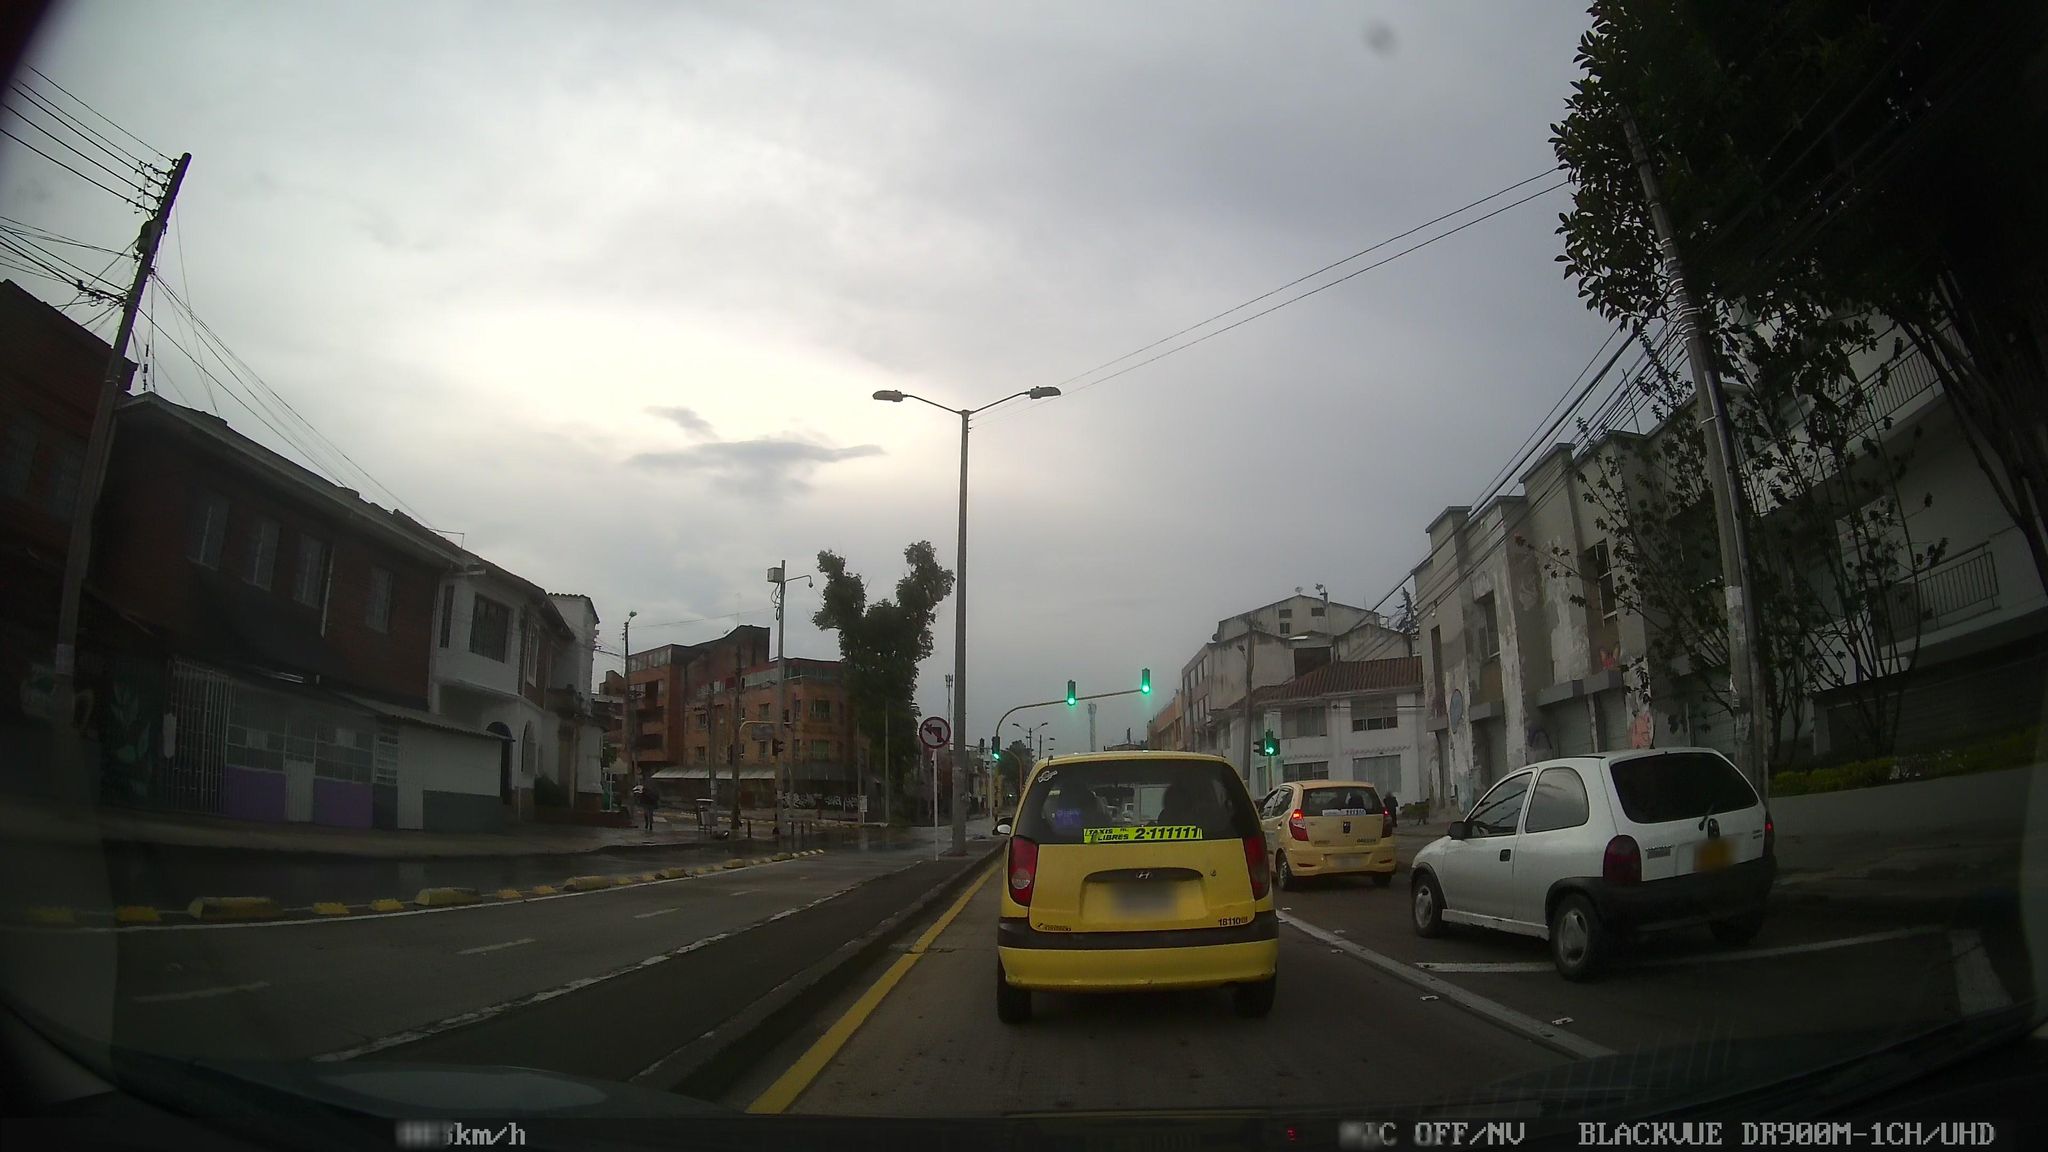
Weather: cloudy
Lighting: dusk/dawn
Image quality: good
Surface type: driving surface
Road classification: footway
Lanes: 2
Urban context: urban centre
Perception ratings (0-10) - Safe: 1.08, Lively: 5, Beautiful: 2.68, Boring: 1.2, Depressing: 1.45, Wealthy: 2.83